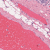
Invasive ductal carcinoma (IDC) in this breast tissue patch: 0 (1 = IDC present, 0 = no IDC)